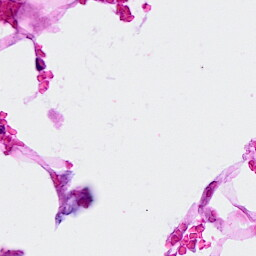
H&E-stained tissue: Breast